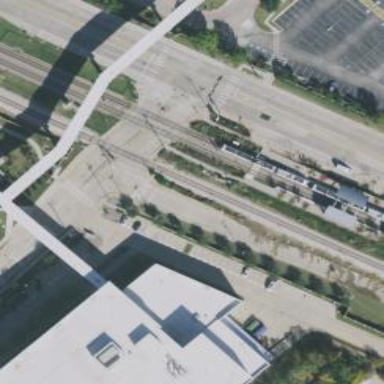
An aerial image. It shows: Crossing for the railway.